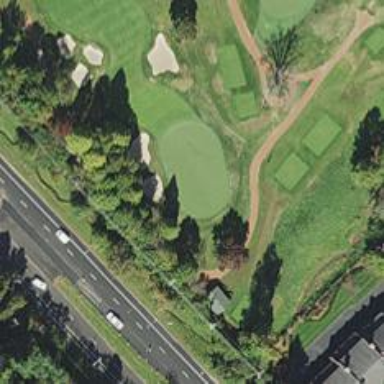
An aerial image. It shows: Path for golf carts.